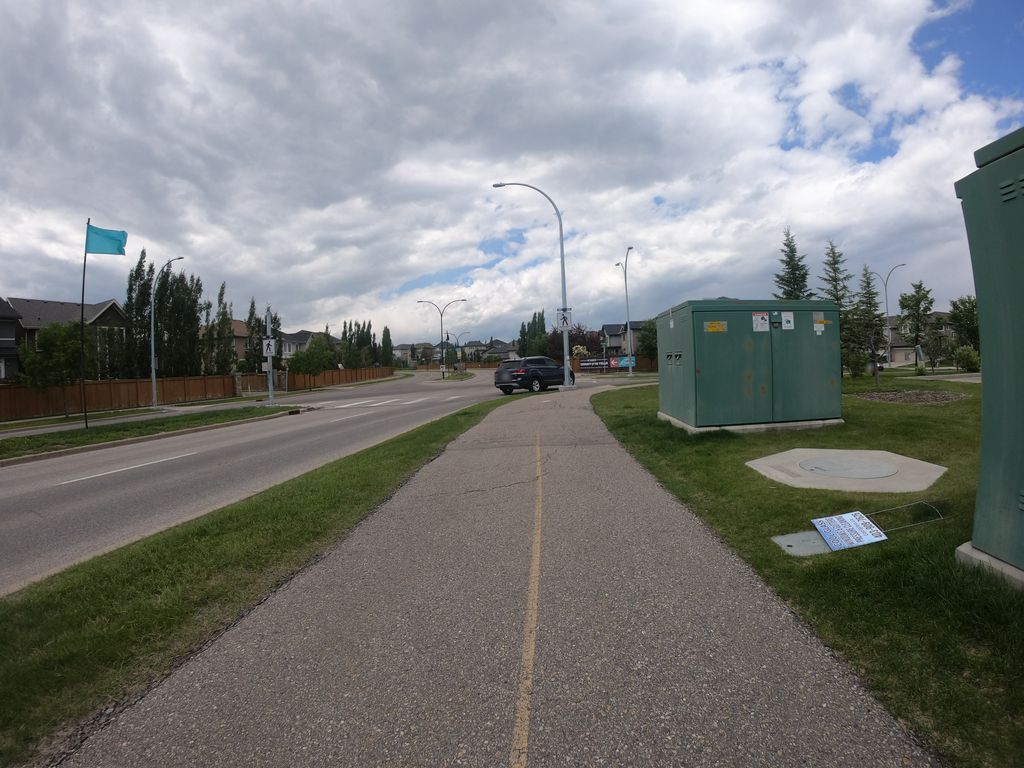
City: calgary